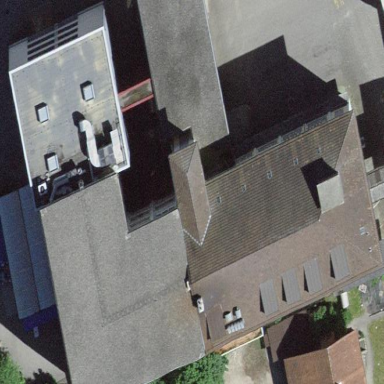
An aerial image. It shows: Industrial building.